Question: I have admin page contain CGridView and connected with user database, I need to make search on CGridView work on multi column not just one.. like this:
I need to find user information by phone number OR user name OR email address, is that possible ? and my code is under the image:

User model:
I used OR, but it's not work.. I still search by name only !
'''
public function search()
{
// @todo Please modify the following code to remove attributes that should not be searched.
$criteria=new CDbCriteria;
$criteria->compare('id',$this->id);
$criteria->compare('full_name',$this->full_name,'OR');
$criteria->compare('full_name',$this->landline,'OR');
$criteria->compare('full_name',$this->mobile_number,'OR');
$criteria->compare('email_address',$this->email_address,true);
$criteria->compare('city',$this->city,true);
return new CActiveDataProvider($this, array(
'criteria'=>$criteria,
'sort'=>array(
'defaultOrder'=>'id DESC',
)
));
}
'''
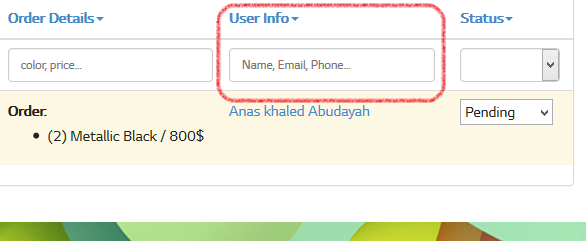
Answer: You made little mistakes comparing
'''
$criteria->compare('full_name', $this->full_name, true, 'OR');
$criteria->compare('landline', $this->full_name, true, 'OR');
$criteria->compare('mobile_number', $this->full_name, true, 'OR');
'''
First parameter is field in a database and second is what you filled in a form.
You also skipped third parameter which is to allow partial matching.
And the forth parameter needs to be 'OR'
Keep in mind that this is work around, and it can give some headaches later on if you are not careful, because you are storing 'landline' and 'mobile_phone' into '$model->full_name'.
I would suggest you add another property to User mode, something like 'user_info' and than use that property to store input from request and compare it with database.
Example from above will still work, if you wish to improve your code with additional parameter and you can't find your way with it, I'll explain it better, just shout.